Question: I have the following Code which on a successful payment gives me error.

'''
<?php
$name = "pra_api1.mymail.sutd.edu.sg";
$password = "EJLV5PRE9Q3";
$signature = "AFcWxVRCpSSRl31NmODmpouHa5SPBWS1";
$endpoint = 'https://api-3t.sandbox.paypal.com/nvp';
session_start();
$amtDonate = $_SESSION['try'];
$curren = $_SESSION['cure'];
$params2 = array(
'METHOD'=> 'DoExpressCheckoutPayment',
'VERSION'=> '74.0',
'TOKEN' => $_GET['token'],
'PAYMENTACTION' => 'Sale',
'USER'=> $name,
'SIGNATURE'=> $signature,
'PWD'=> $password,
'PAYERID' => $_GET['PayerID'],
'PAYMENTREQUEST_0_AMT'=> $amtDonate,
'PAYMENTREQUEST_0_CURRENCYCODE' =>$curren
);
$params2 = http_build_query($params2);
$curl2 = curl_init();
curl_setopt_array($curl2, array(
CURLOPT_URL => $endpoint,
CURLOPT_POST => 1,
CURLOPT_POSTFIELDS => $params2,
CURLOPT_RETURNTRANSFER => 1,
CURLOPT_SSL_VERIFYPEER => false,
CURLOPT_SSL_VERIFYHOST => false,
CURLOPT_VERBOSE => 1));
$response2 = curl_exec($curl2);
$responseArray2 = array();
parse_str($response2,$responseArray2);
//var_dump($responseArray2);
curl_close($curl2);
if (curl_errno($curl2)){
// var_dump(curl_error($curl2));
curl_close($curl2);
die();
} else {
if ($responseArray2['ACK']=="Success"){
} else {
var_dump($responseArray2);
die();
}
curl_close($curl2);
}
$params = array(
'METHOD'=> 'GetExpressCheckoutDetails',
'VERSION'=> '74.0',
'TOKEN' => $_GET['token'],
'USER'=> $name,
'SIGNATURE'=> $signature,
'PWD'=> $password);
$params = http_build_query($params);
$curl = curl_init();
curl_setopt_array($curl, array(
CURLOPT_URL => $endpoint,
CURLOPT_POST => 1,
CURLOPT_POSTFIELDS => $params,
CURLOPT_RETURNTRANSFER => 1,
CURLOPT_SSL_VERIFYPEER => false,
CURLOPT_SSL_VERIFYHOST => false,
CURLOPT_VERBOSE => 1));
$response = curl_exec($curl);
$responseArray = array();
parse_str($response,$responseArray);
//var_dump($responseArray);
curl_close($curl);
if (curl_errno($curl)){
// var_dump(curl_error($curl));
curl_close($curl);
die();
} else {
if ($responseArray['CHECKOUTSTATUS']=='PaymentActionCompleted'){
header( "refresh:3;url=index.php" );
} else {
var_dump($responseArray);
die();
}
curl_close($curl);
}
?>
<html>
<meta charset="UTF-8" />
<title>We Empower Her</title>
<style>
body {margin:0px;}
#whole{ margin:0px;
padding:0px;
width: 100vw;
height: 100vh;
background-color: #e25154;
}
#tex{
padding: 40px;
font-size: 30px;
}
</style>
<body>
<div id ="whole">
<p id="tex"> Your transaction has been completed. Thank you for your generous contribution.</p>
</div>
</body>
</html>
'''
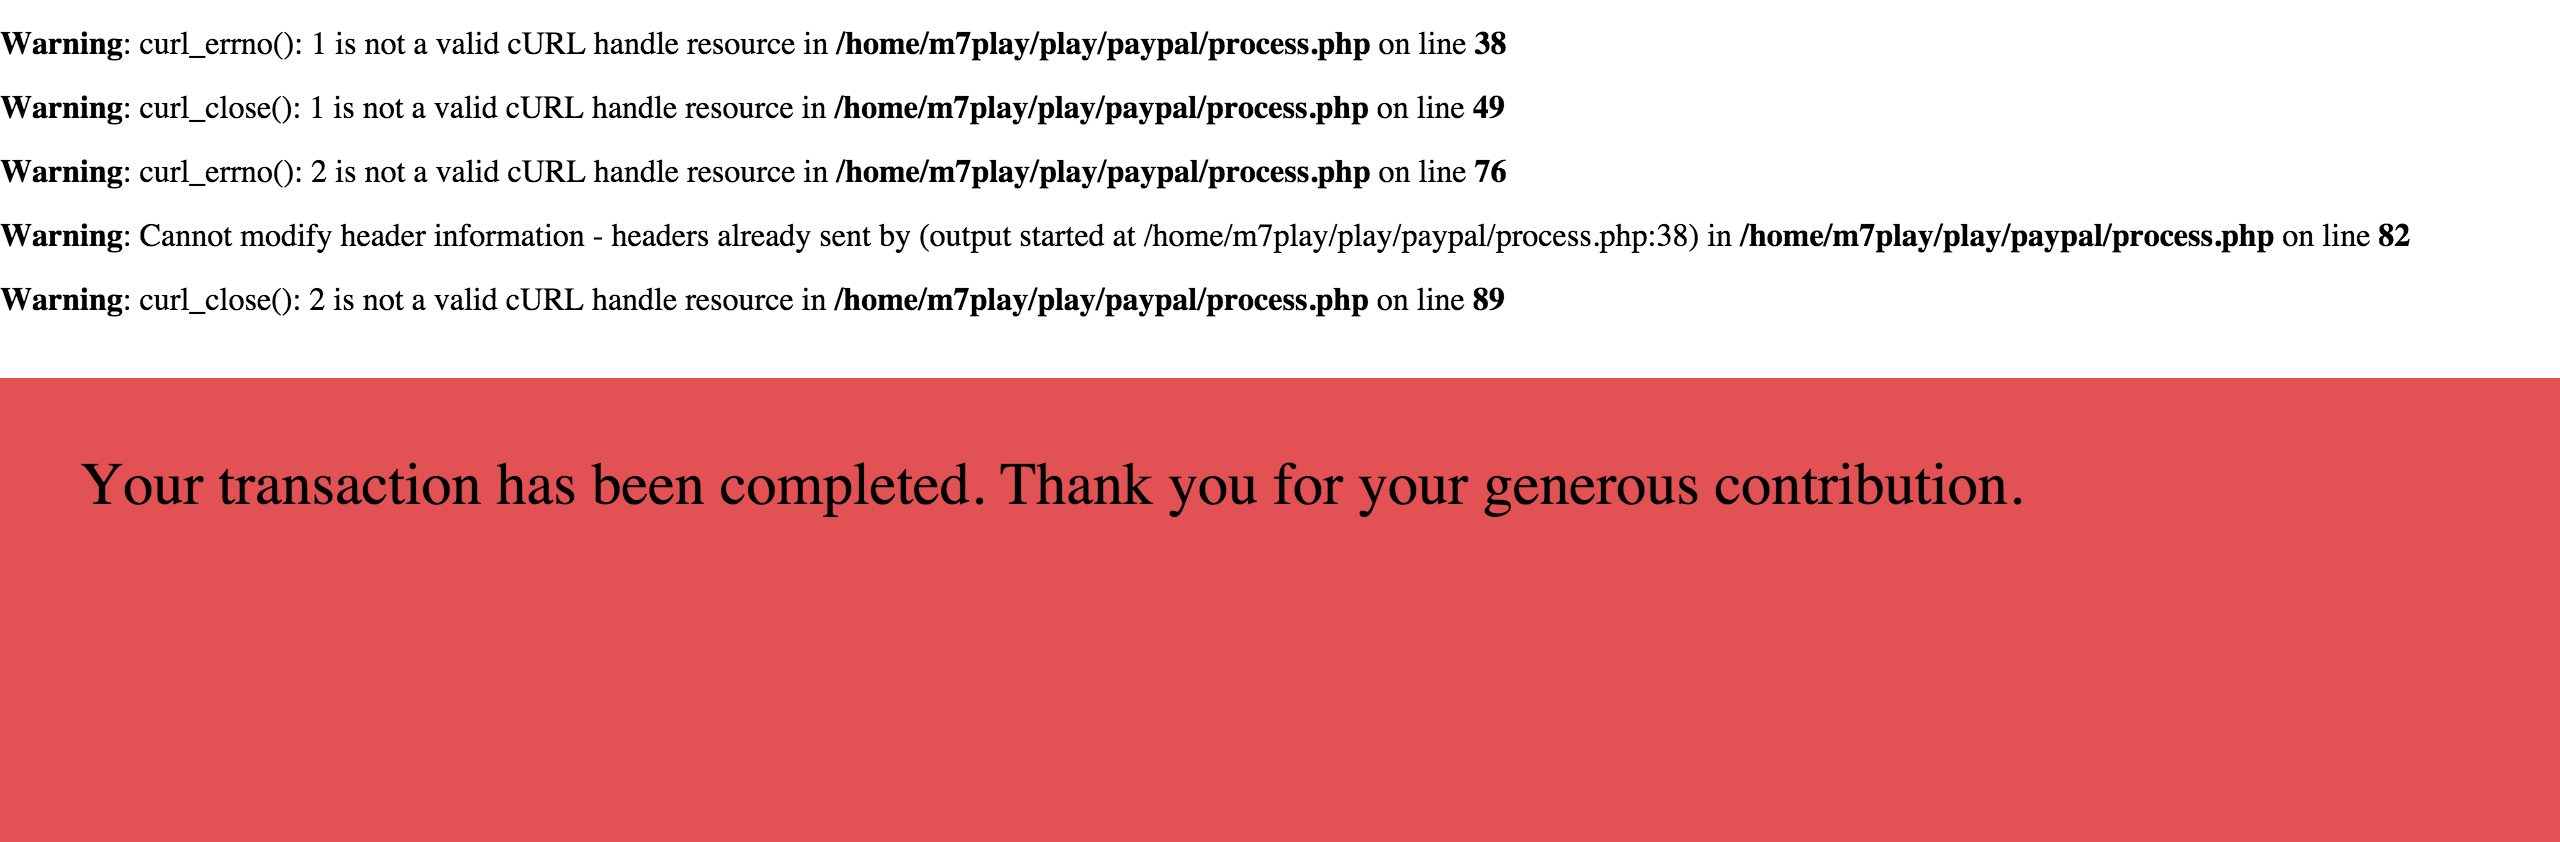
Answer: It looks like your code is a bit over the place. I would suggest to clean up the redundant curl_close calls
'''
Warning#1 = You already closed the $curl2 handle on line 36
Warning#2 = $curl2 Handle already closed
Warning#3 = $curl handle already closed
Warning#4 = Looks like you're too late to set a header at this stage. As line#38 caused an error message, you might be fine as soon as you've fixed the warnings or as soon as you disable PHP warning messages in your php.ini file
Warning#5 = Yet another curl_close() for an already closed handle.
'''